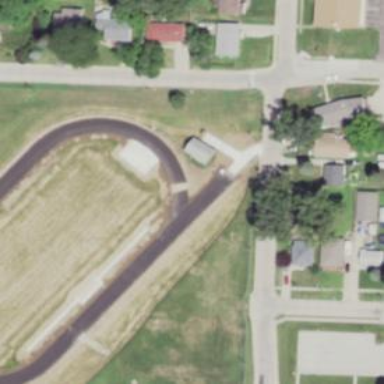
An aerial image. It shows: Asphalt track on leisure land.